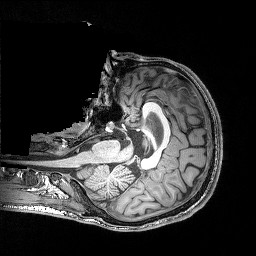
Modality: T1w
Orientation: axial
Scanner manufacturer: siemens
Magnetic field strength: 3 T
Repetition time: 0.02 s
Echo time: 0.005 s